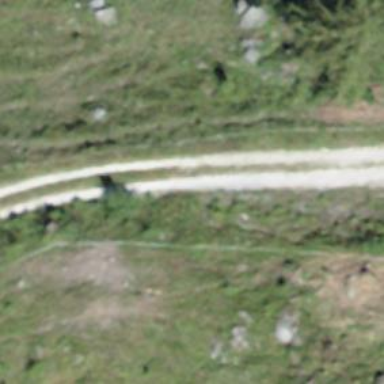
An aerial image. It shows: Track road with grade3 tracktype.